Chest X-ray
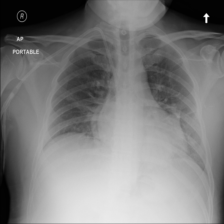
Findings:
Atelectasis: negative
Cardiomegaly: negative
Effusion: negative
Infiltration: positive
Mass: positive
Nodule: negative
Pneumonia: negative
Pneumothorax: negative
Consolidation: negative
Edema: negative
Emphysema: negative
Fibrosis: negative
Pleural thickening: negative
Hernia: negative